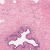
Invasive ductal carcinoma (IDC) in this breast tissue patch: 0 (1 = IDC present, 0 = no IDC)